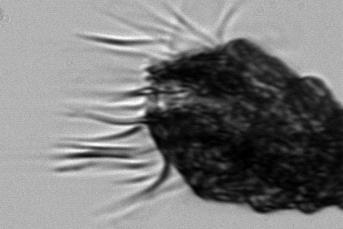
Label: Laboea_strobila